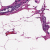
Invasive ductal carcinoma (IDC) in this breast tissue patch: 0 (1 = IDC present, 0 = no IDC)